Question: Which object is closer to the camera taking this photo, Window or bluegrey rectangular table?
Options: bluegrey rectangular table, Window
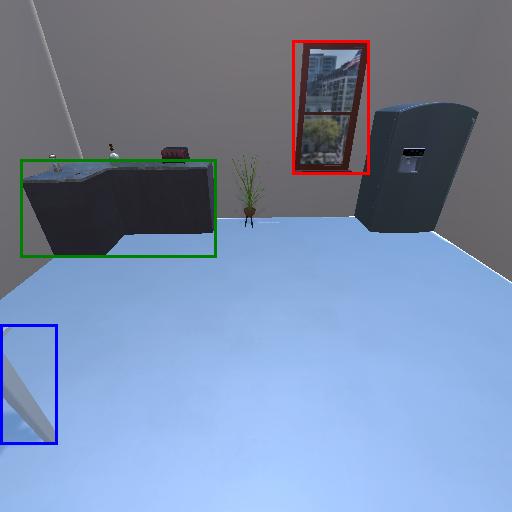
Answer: bluegrey rectangular table